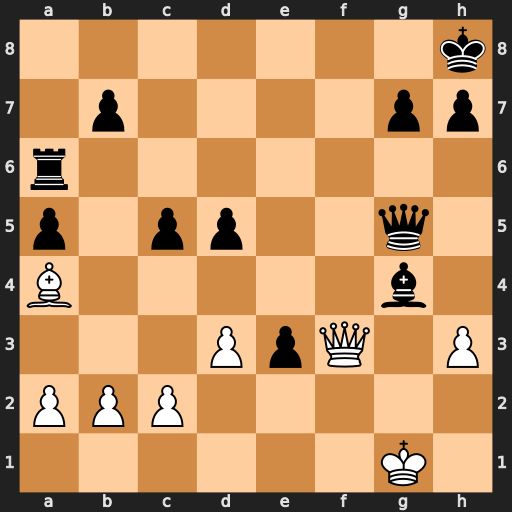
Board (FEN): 7k/1p4pp/r7/p1pp2q1/B5b1/3PpQ1P/PPP5/6K1
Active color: w
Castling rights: -
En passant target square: -
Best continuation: Qf8#